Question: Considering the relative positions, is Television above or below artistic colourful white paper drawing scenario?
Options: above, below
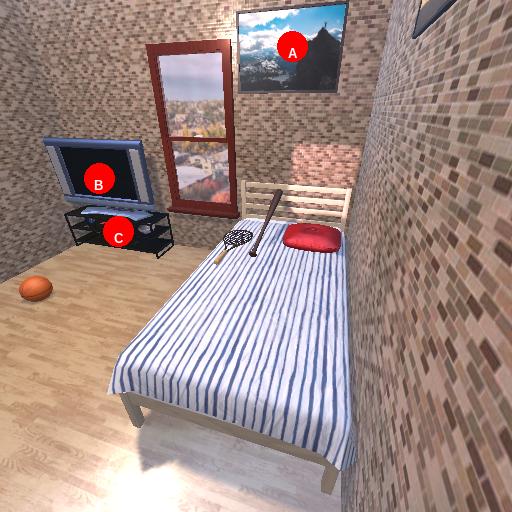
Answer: above